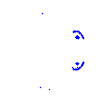
Particle: proton